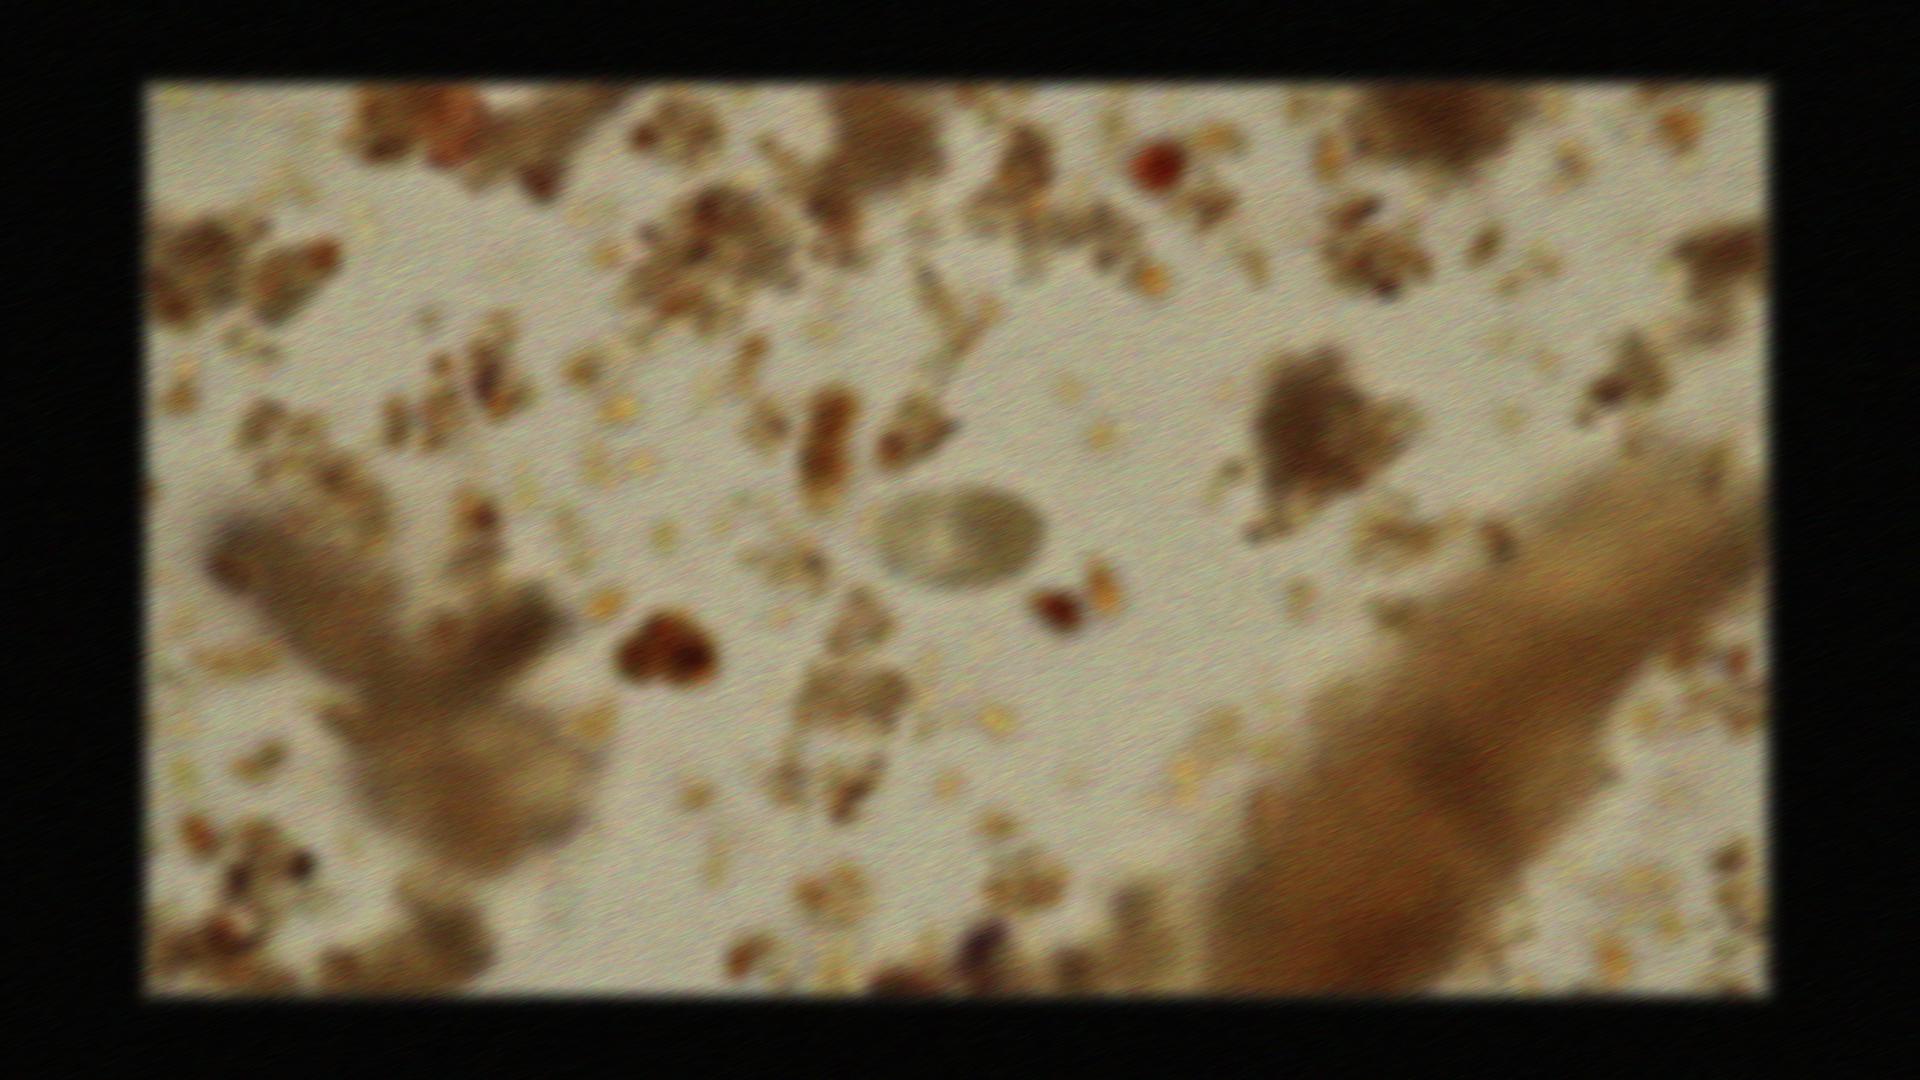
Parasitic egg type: Hookworm egg